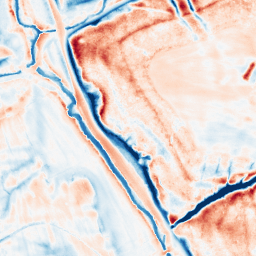
Category: classical
Decomposition family: uniform
Decomposition parameters: size: 20
Upsampling method: bspline
Upsampling parameters: scale: 2
Upsampling scale: 2